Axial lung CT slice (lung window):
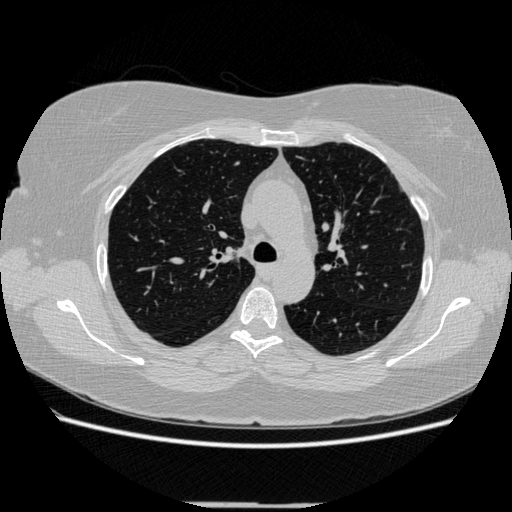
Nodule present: no